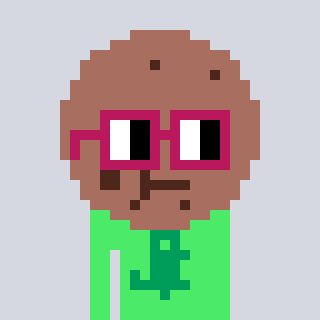
a pixel art character with square dark red glasses, a cookie-shaped head and a teal-colored body on a cool background